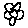
Label: flower